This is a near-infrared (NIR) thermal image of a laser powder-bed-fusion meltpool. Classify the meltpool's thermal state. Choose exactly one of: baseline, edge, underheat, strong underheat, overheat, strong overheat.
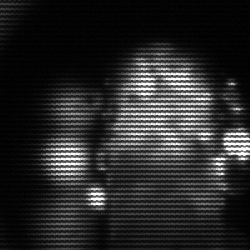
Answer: strong underheat